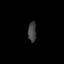
Tissue: lung
Cell type: T cells
Senescence score: 0.553
Nuclear area (px): 166
Mean DAPI intensity: 64.392